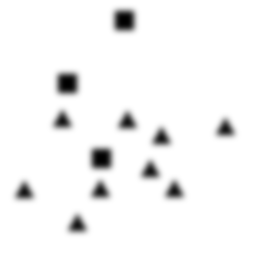
Squares: 3
Triangles: 9
Stars: 0
Total shapes: 12